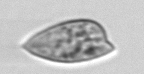
Label: Prorocentrum_dentatum